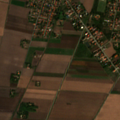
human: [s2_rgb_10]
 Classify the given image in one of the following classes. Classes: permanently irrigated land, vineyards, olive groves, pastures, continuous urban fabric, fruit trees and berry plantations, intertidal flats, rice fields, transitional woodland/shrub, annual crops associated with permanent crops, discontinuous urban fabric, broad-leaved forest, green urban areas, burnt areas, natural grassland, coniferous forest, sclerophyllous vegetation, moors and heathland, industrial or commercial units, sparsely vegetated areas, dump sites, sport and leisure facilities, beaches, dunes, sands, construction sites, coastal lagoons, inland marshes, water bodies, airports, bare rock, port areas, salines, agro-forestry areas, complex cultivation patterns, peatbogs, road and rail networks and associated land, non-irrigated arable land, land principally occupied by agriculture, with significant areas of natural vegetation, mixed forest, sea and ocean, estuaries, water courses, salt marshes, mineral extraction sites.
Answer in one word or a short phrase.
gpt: discontinuous urban fabric, non-irrigated arable land